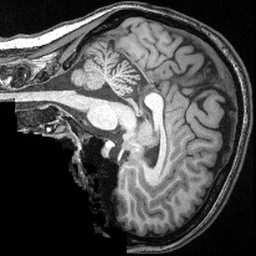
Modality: T1w
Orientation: sagittal
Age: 24
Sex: female
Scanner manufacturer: siemens
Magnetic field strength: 3 T
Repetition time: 2.4 s
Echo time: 0.00374 s